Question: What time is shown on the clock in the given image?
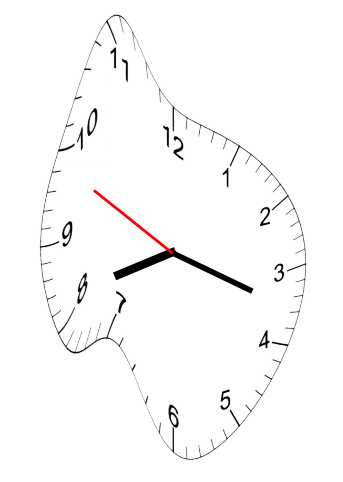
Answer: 08:17:49